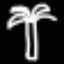
Label: palm tree